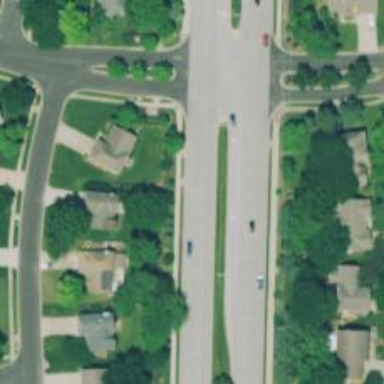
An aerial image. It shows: Road with dash markings.